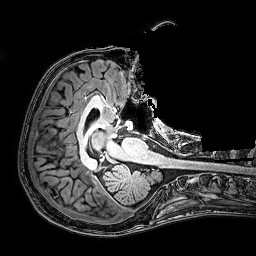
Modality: T1w
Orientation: axial
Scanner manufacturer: philips
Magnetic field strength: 3 T
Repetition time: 0.0096 s
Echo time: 0.0046 s